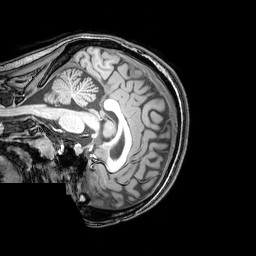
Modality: T1w
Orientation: sagittal
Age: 26
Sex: female
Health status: healthy
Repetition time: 0.081 s
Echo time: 0.037 s